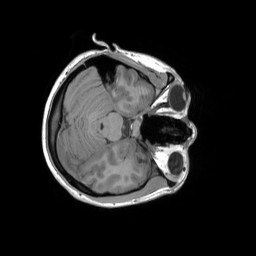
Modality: T1w
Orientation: axial
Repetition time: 2 s
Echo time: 0.00252 s